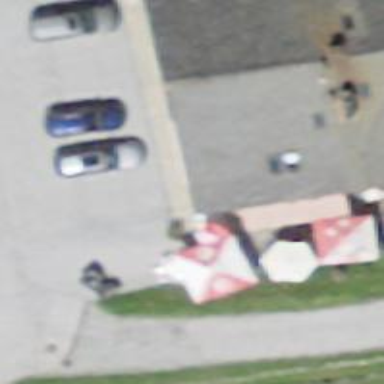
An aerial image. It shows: Restaurant.